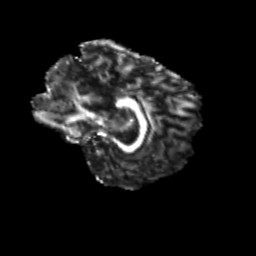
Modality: FA
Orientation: sagittal
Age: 31
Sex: female
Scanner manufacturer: siemens
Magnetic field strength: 3 T
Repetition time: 3.5 s
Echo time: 0.104 s